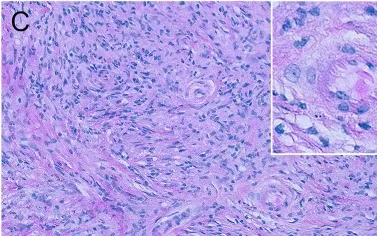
Histologic features of ALK-positive histiocytosis. (C) 400X H&E staining shows foamy histiocytes with irregularly folded or lobulated nuclei.
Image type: pathology (h&e)